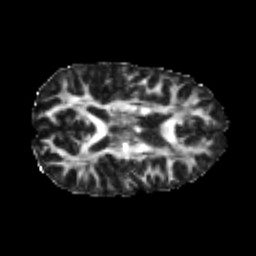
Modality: FA
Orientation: axial
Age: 22
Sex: female
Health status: healthy
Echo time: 0.074 s